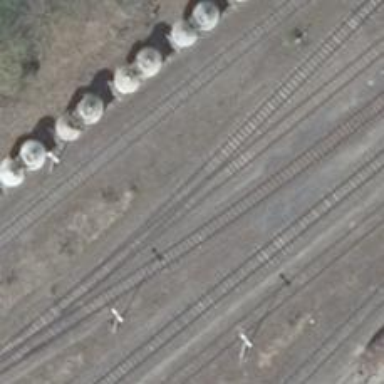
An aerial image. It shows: Railway switch.